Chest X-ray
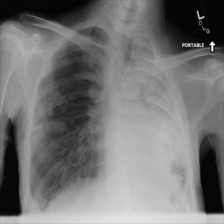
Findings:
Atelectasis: negative
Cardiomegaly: negative
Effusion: positive
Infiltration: negative
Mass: negative
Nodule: positive
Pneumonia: negative
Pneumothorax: negative
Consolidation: negative
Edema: negative
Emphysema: negative
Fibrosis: negative
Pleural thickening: negative
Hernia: negative